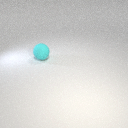
large cyan rubber sphere